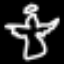
Label: angel